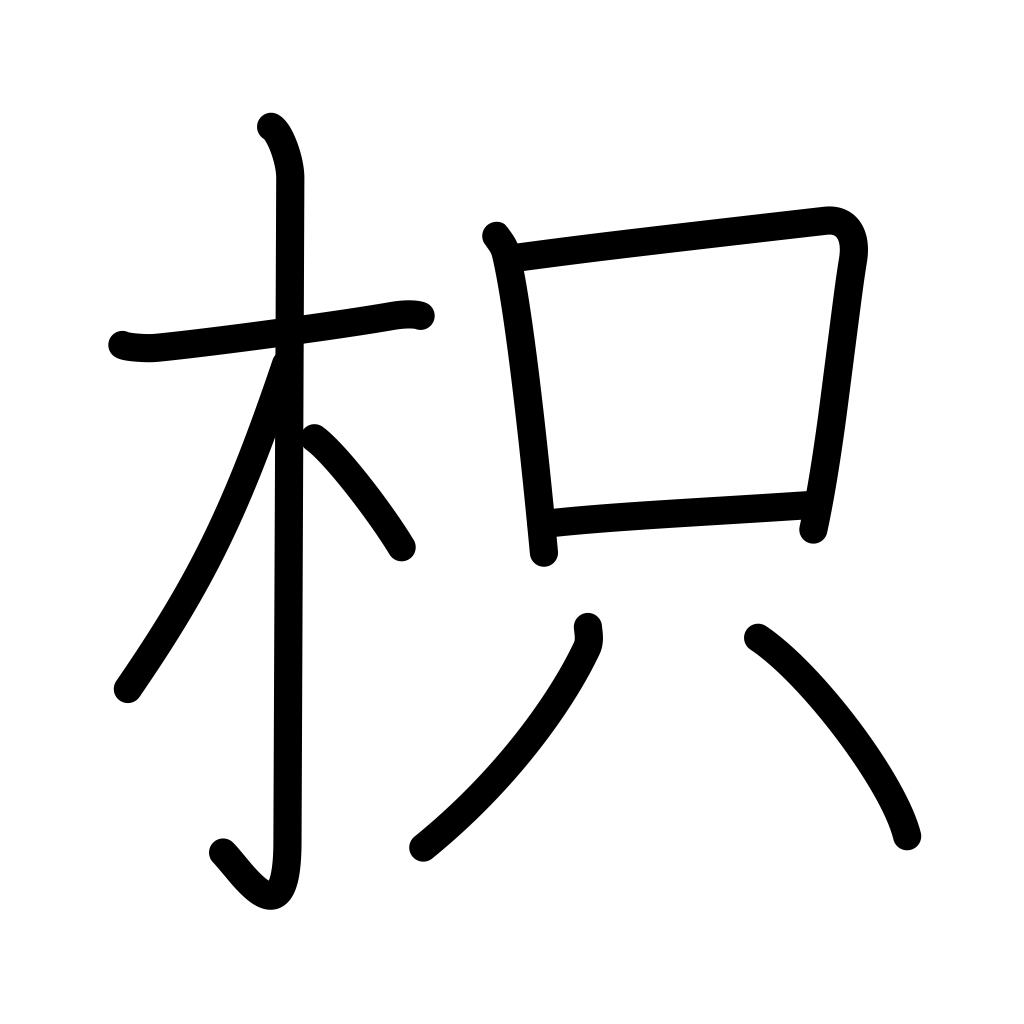
Meaning: trifoliate orange tree, thorny tree used for hedges